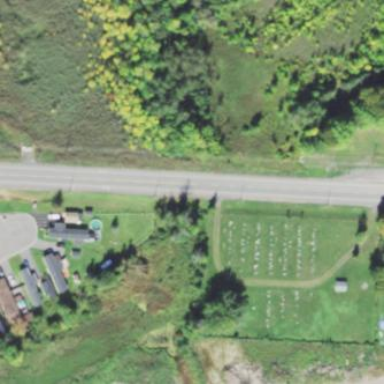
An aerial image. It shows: Cemetery.